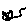
Label: cat